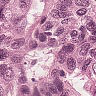
Metastatic tissue present: yes